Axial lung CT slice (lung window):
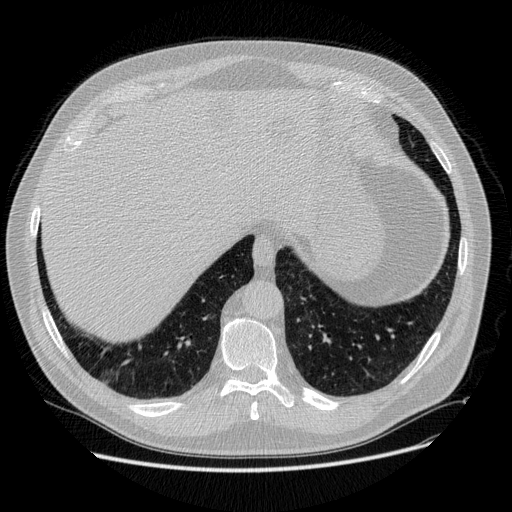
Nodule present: no